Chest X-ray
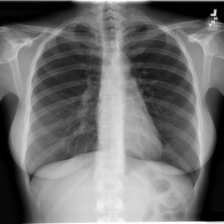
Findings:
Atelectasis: negative
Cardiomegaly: negative
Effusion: negative
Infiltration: negative
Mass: negative
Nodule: negative
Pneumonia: negative
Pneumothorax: negative
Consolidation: negative
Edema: negative
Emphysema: negative
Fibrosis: negative
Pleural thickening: negative
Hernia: negative